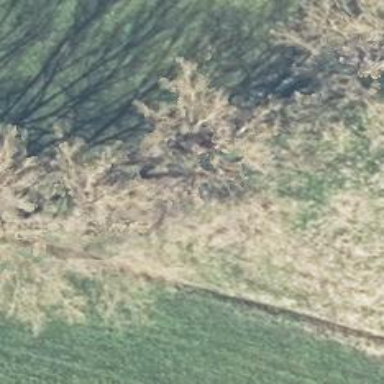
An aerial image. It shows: Row of deciduous broadleaved trees.